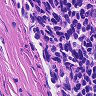
Metastatic tissue present: no